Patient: sex M, age 75
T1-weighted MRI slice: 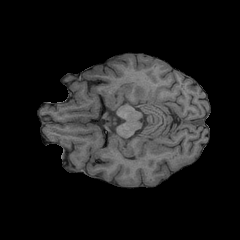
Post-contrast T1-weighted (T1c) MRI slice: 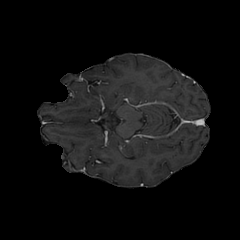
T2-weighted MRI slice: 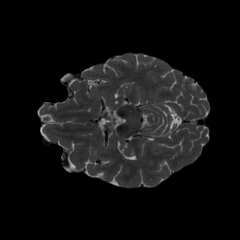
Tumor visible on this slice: no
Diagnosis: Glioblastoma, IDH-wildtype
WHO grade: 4